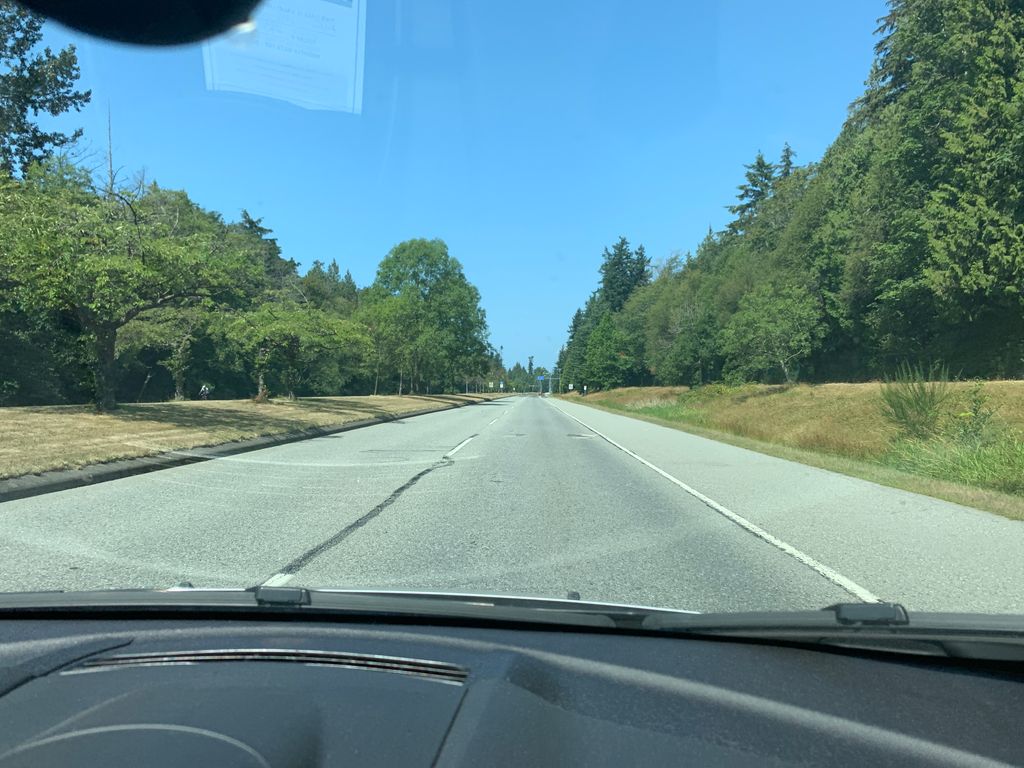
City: vancouver